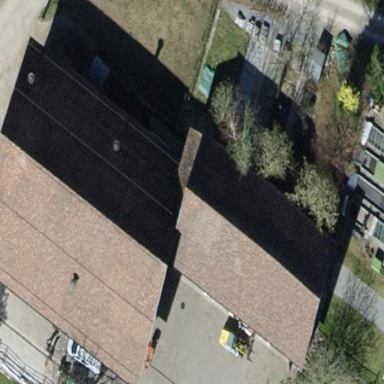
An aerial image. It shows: Industrial building.